Question: My application ties into the Addressbook framework for iOS, and I'm grabbing contact information.
- - - - - - - -
I need to expand on what information I'm grabbing.
The issue I'm having in the app, is that it imports the contacts into the users database on the app. When this happens, if I have more than one home email(or any other email/phone field) then it imports two users.
Here is my Person model
'''
#import <Foundation/Foundation.h>
#import <AddressBook/AddressBook.h>
@interface Person : NSObject
@property (nonatomic, strong) NSString *firstName;
@property (nonatomic, strong) NSString *lastName;
@property (nonatomic, strong) NSString *fullName;
@property (nonatomic, strong) NSString *homeEmail;
@property (nonatomic, strong) NSString *workEmail;
@property (nonatomic, strong) NSString *companyName;
@property (nonatomic, strong) NSString *homePhone;
@property (nonatomic, strong) NSString *workPhone;
@property (nonatomic, strong) NSString *cellPhone;
@property (nonatomic, strong) NSString *sortByName; // Used only for sorting
@property (nonatomic) ABRecordID publicContactRecordId;
@property (nonatomic) NSString *parseObjectId;
- (NSComparisonResult)compareFirstName:(Person *)otherObject;
@end
'''
I guess maybe I should have them as a Dictionary or an Array? The issue is right now, obviously I can't have more than one home email and any other field.
This may provide some more insight,
I'm saving

EDIT:
Here is how I'm retrieving the email and phone numbers from the address book api.
'''
//email
ABMultiValueRef emails = ABRecordCopyValue(contactPerson,
kABPersonEmailProperty);
NSUInteger j = 0;
for (j = 0; j < ABMultiValueGetCount(emails); j++){
NSString *email = (__bridge_transfer NSString *)ABMultiValueCopyValueAtIndex(emails, j);
if (j == 0){
if(email){
person.homeEmail = email;
}
}
else if (j==1){
if(email){
person.workEmail = email;
}
}
}
ABMultiValueRef numbers = ABRecordCopyValue(contactPerson, kABPersonPhoneProperty);
for (CFIndex i = 0; i < ABMultiValueGetCount(numbers); i++) {
NSString *phoneLabel = (__bridge NSString *)ABMultiValueCopyLabelAtIndex(numbers, i);
NSString *phoneNumber = (__bridge NSString *)ABMultiValueCopyValueAtIndex(numbers, i);
//NSLog(@"%@ | %@",phoneLabel,phoneNumber);
if([phoneLabel isEqualToString:@"Home Phone"])
{
person.homePhone = phoneNumber;
}else if([phoneLabel isEqualToString:@"Work Phone"])
{
person.workPhone = phoneNumber;
}else if([phoneLabel isEqualToString:@"Cell Phone"])
{
person.cellPhone = phoneNumber;
}
}
'''
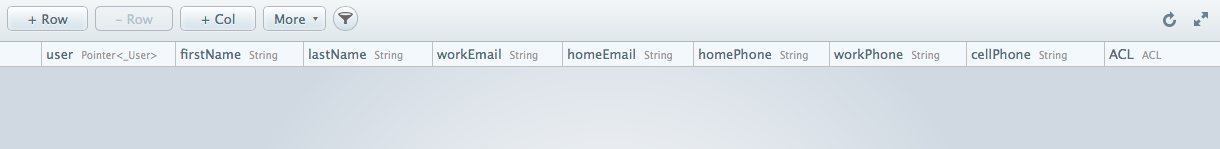
Answer: There are two ways of structuring this:
1. Modify your Person class to have a email property that's a NSArray of NSDictionary entries--each dictionary will have an address and a type (home, work, etc). A similar approach can be taken for phone.
2. Modify your Person class so that homeEmail, workEmail, homePhone, and workPhone are NSArray types and each holds an array of strings representing the email addresses and phone numbers.
For both options, you'll need two extra tables in the database--one for email addresses and one for phone numbers. Their structure would be pretty basic: 'userid' (from the 'users' table), 'type' (home, work, etc), and a 'email address' or 'phone number' column.